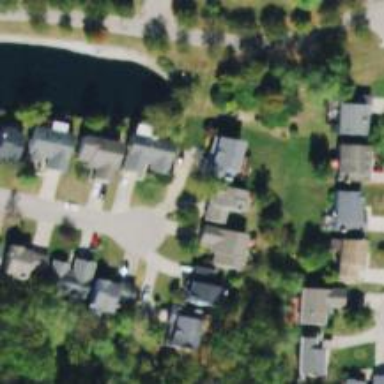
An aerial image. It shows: Shared driveway designated as service road.